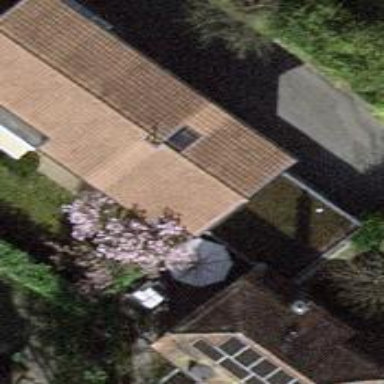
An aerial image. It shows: View of roof of building.